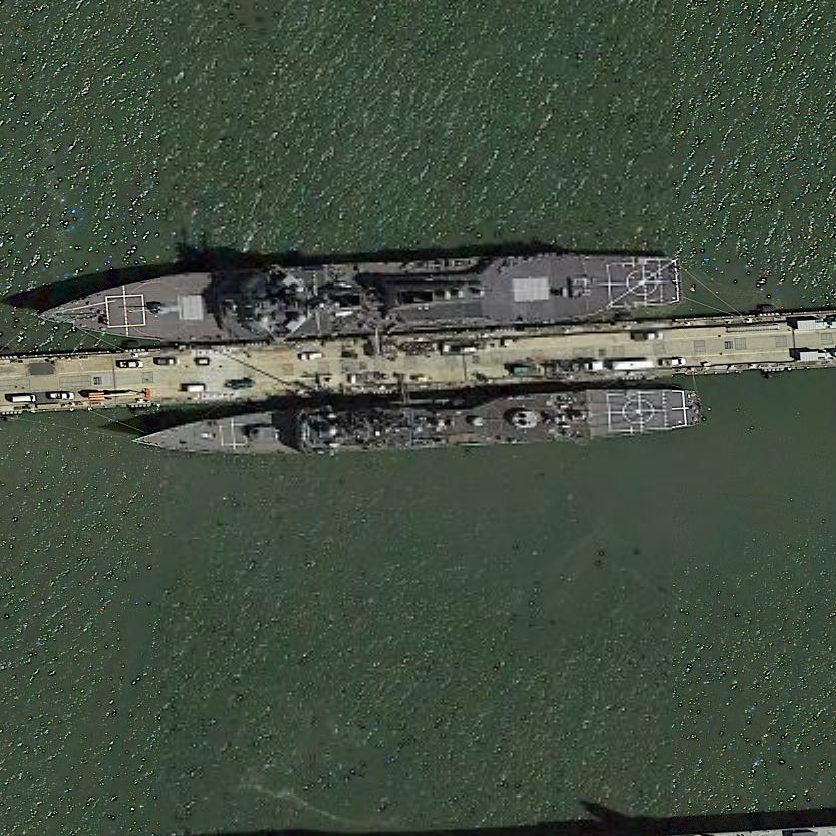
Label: cruiser